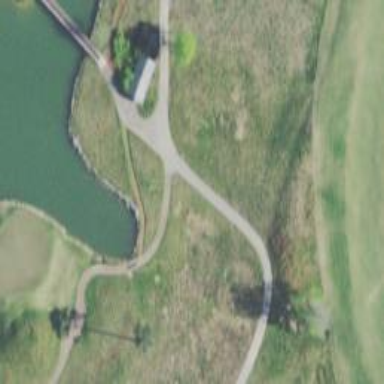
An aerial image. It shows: Service road designated as golf cart path.